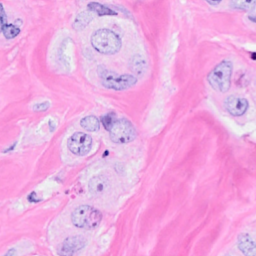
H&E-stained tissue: Breast